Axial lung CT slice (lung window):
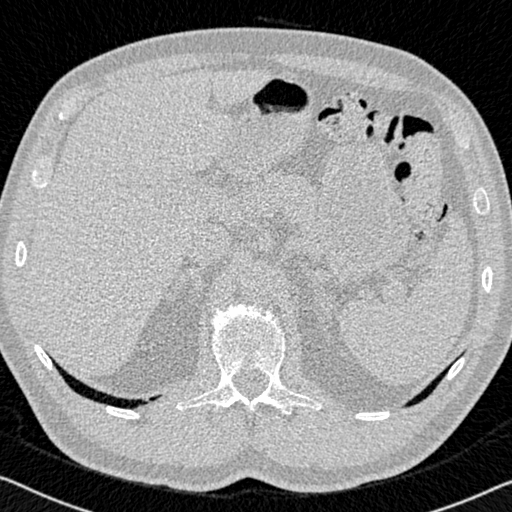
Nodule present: no